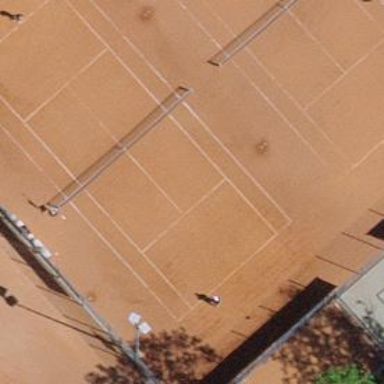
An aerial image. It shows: Tartan tennis court in leisure land pitch.